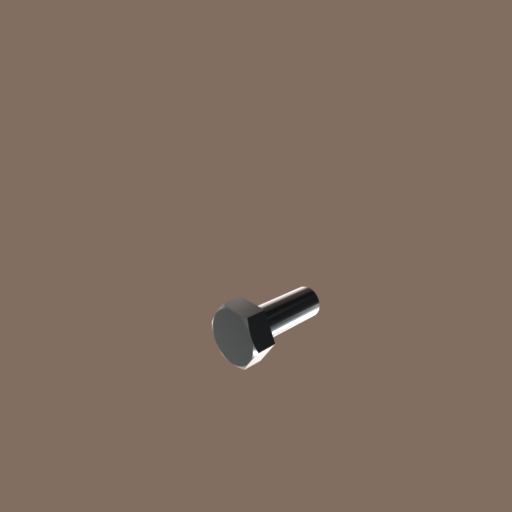
Label: bolt